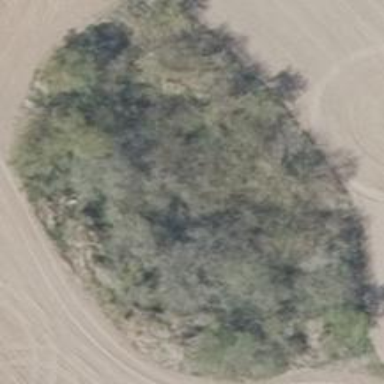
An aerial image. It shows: Patch of scrub vegetation.